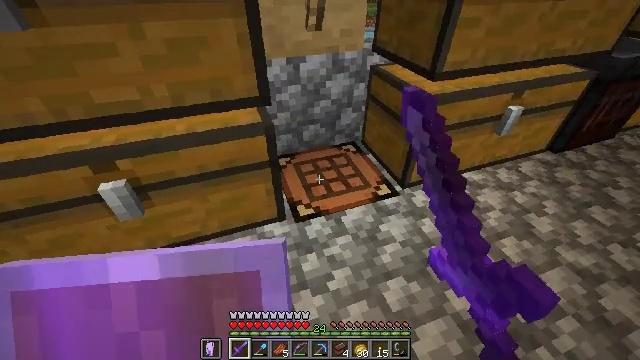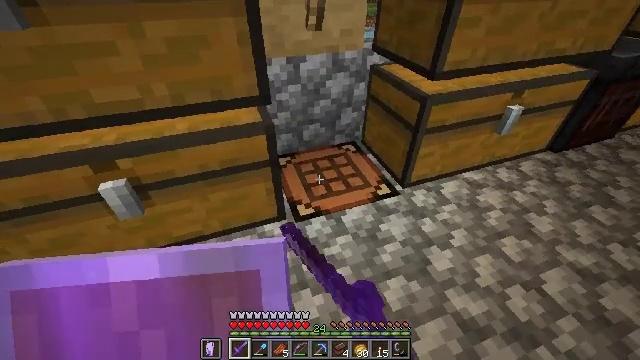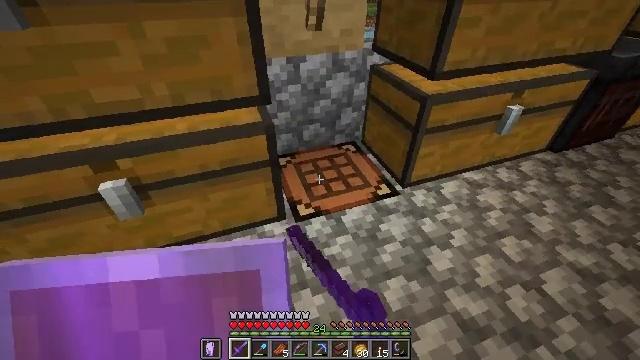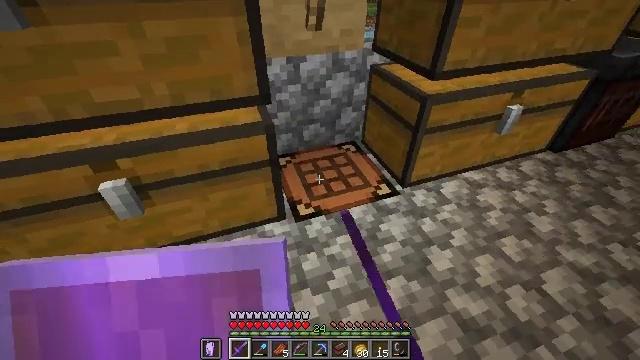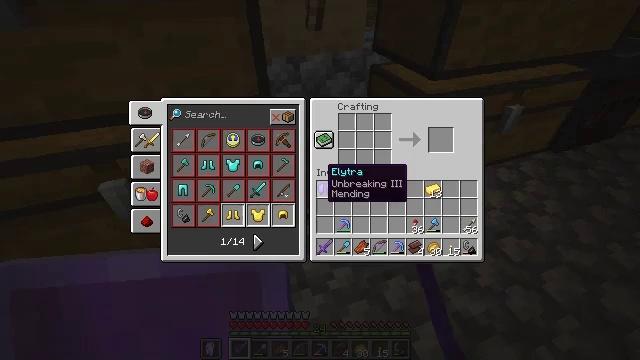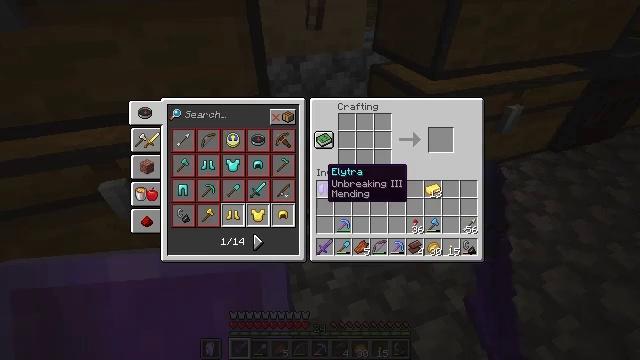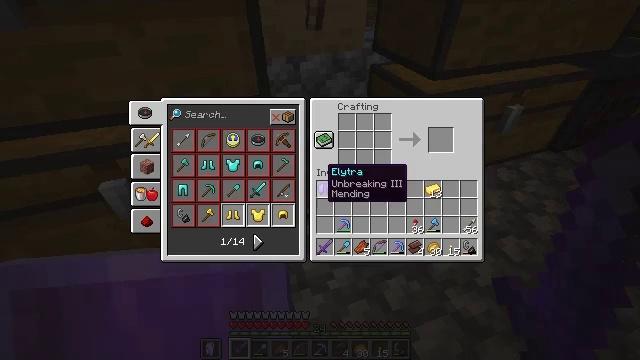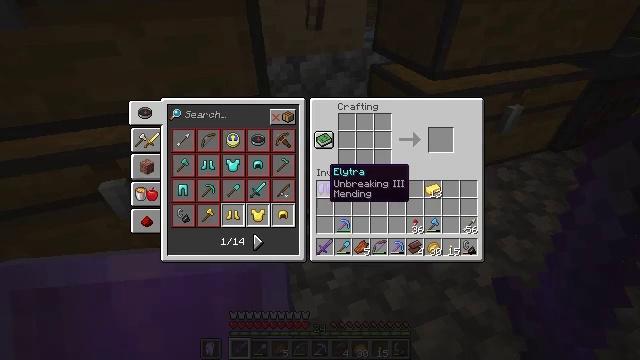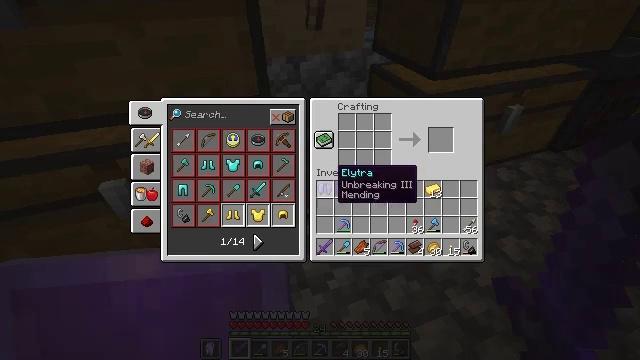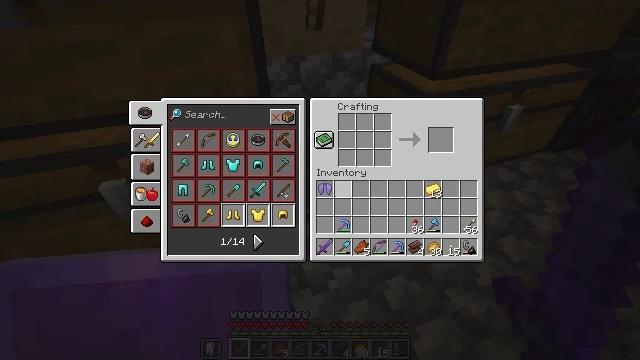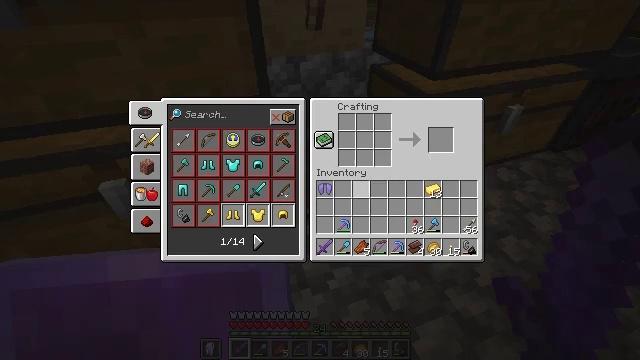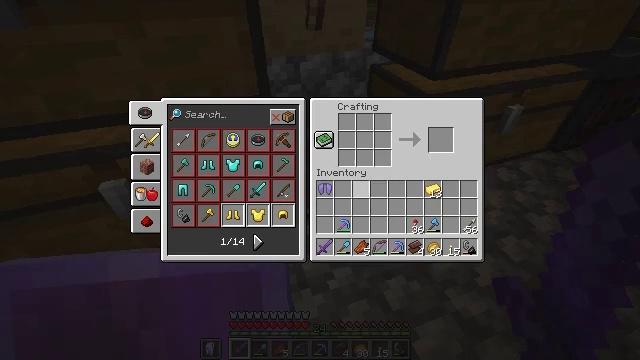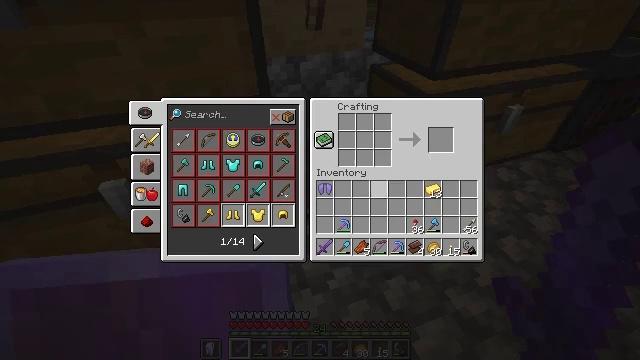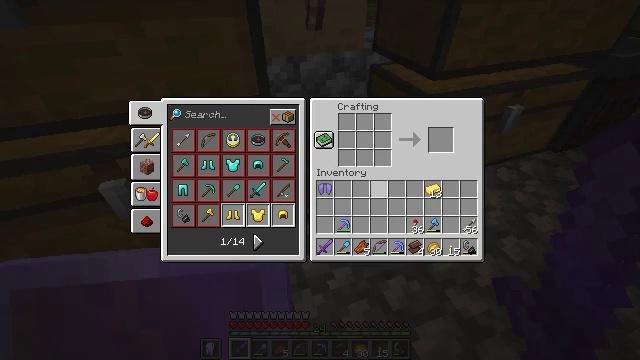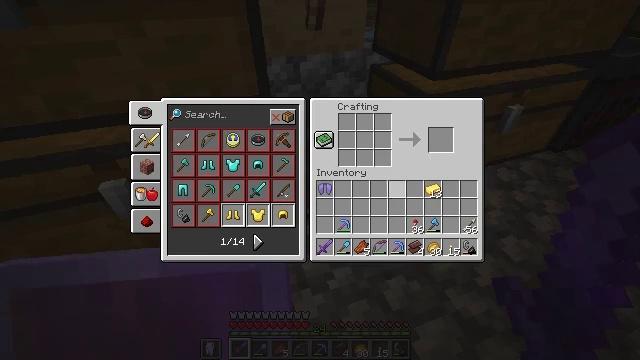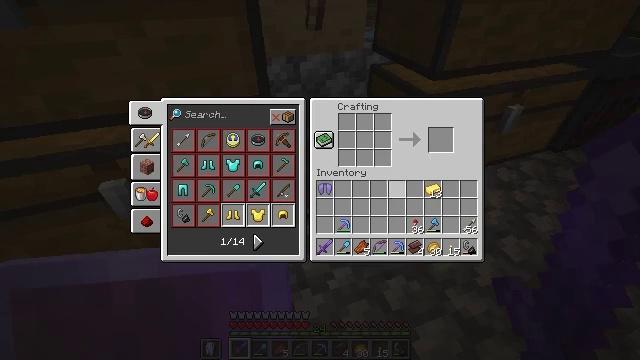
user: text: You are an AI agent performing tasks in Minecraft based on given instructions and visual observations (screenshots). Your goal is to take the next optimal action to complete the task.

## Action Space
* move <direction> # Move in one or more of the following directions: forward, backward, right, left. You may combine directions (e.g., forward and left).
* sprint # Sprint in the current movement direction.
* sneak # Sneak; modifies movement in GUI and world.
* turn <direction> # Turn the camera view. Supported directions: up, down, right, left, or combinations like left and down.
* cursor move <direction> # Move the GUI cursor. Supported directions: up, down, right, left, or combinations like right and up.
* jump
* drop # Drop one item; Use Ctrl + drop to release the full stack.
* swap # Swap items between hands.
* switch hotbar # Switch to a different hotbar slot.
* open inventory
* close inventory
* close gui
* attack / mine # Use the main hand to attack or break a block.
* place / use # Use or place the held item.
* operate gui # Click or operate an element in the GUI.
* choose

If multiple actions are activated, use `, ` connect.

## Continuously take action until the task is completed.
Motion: motion action
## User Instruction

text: Open the crafting table to create a netherite ingot.
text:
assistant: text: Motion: use / place
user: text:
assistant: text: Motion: no_op
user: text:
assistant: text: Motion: no_op
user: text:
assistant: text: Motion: no_op
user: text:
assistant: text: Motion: no_op
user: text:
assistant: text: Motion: no_op
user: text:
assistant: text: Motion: no_op
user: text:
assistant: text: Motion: cursor move right
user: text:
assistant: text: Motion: cursor move right
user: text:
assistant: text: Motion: cursor move right
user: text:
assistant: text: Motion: no_op
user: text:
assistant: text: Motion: cursor move right
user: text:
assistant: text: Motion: cursor move right
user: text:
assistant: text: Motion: cursor move right
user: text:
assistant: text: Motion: no_op
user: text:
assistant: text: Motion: no_op
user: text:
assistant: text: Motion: no_op
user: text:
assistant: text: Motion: no_op
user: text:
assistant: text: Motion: cursor move down
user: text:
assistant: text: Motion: no_op
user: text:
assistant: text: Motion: no_op
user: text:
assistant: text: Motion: cursor move down
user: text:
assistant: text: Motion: cursor move down
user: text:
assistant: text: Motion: cursor move right and down
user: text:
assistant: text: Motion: no_op
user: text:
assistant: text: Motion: no_op
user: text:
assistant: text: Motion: no_op
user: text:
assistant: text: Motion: operate gui
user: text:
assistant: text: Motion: operate gui
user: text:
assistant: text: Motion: cursor move left and up